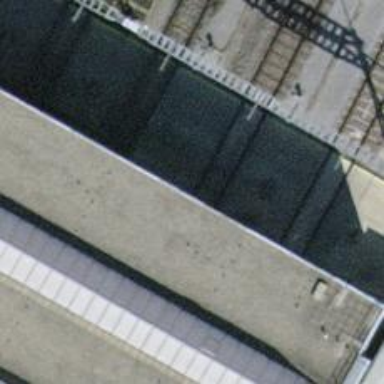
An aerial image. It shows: Rail yard with electrified contact lines for the trains.